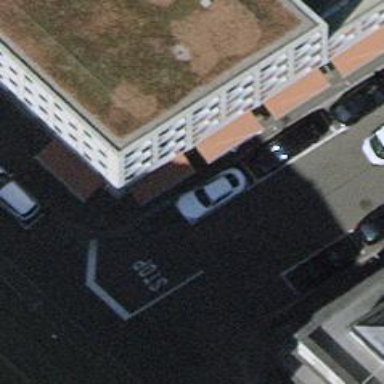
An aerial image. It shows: Parking lane.